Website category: movie
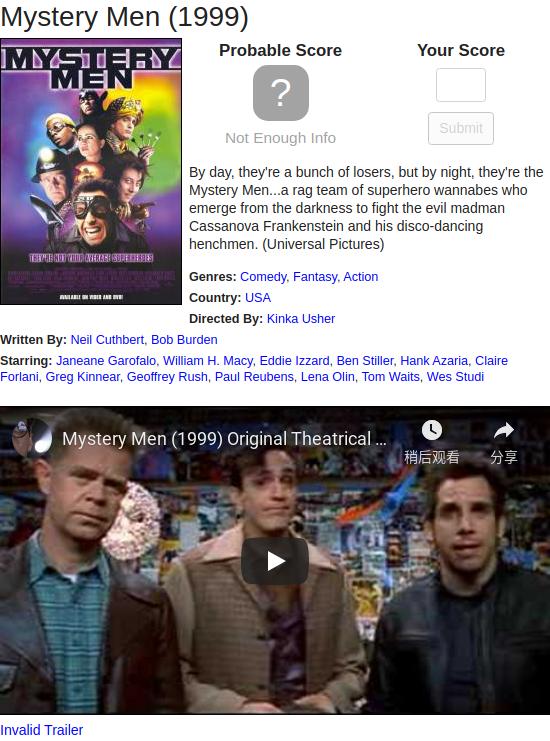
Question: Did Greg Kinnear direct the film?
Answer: no

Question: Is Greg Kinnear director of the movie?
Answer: no

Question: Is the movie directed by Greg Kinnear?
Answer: no

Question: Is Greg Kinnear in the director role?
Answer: no

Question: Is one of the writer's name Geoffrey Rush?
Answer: no

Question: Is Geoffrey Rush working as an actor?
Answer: yes

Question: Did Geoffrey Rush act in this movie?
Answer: yes

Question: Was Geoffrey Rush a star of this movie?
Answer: yes

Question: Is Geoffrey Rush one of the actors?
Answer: yes

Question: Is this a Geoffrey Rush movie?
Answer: no

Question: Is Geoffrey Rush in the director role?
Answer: no

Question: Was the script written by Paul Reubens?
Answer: no

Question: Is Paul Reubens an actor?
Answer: yes

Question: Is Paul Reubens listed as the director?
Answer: no

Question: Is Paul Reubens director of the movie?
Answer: no

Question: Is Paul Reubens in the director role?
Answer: no

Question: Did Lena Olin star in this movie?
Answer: yes

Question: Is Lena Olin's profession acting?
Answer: yes

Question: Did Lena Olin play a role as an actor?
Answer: yes

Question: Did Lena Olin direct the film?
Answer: no

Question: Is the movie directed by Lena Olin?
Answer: no

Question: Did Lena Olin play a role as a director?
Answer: no

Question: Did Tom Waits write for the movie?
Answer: no

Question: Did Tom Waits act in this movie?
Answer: yes

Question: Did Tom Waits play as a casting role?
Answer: yes

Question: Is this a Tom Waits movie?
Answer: no

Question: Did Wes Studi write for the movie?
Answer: no

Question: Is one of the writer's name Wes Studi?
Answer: no

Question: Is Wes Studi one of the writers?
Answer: no

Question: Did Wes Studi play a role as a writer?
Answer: no

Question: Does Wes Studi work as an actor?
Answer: yes

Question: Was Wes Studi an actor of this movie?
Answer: yes

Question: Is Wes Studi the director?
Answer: no

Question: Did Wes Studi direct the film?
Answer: no